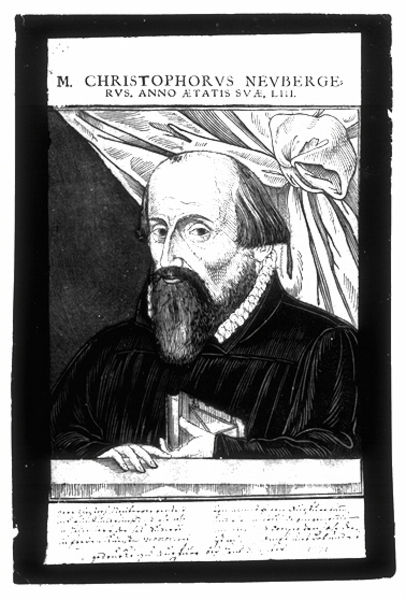
Titel: Bildnis des Christoph Neuberger
Künstler: Hans d.Ä. Schultes
Institution: (Seriendruck)
Schlagwörter: dunkel, hand, mann, umhang, weiß, finger, mund, nase, profil, schwarz, stirn, tisch, blick, tuch, schleife, alt, bart, kappe, richter, augen, bibel, falten, knoten, kragen, mensch, rahmen, samt, tragen, vollbart, bild, bildnis, halskrause, hände, portrait, porträt, vorhang, feld, brüstung, geistlicher, gewand, haare, mantel, stoff, kaufmann, augenbrauen, ohren, schultern, spanien, schrift, kette, grafik, graphik, schriftzug, inschrift, glatze, verzierung, draperie, robe, foto, name, buch, druck, schnitt, radierung, stich, illustration, schwarzweiß, text, kopie, spitzbart, halbglatze, buchdruck, talar, pfarrer, halbprofil, portät, brief, mittelalter, pastor, priester, schwaru, adliger, gelehrter, persönlichkeit, textil, kupferstich, ornat, gen, latein, stifter, katholizismus, reformation, bausch, dunkeö, chronik, kleriker, christopherus, christophorus, schaube, christoph, anno, bubel, haarschnitt, christopher, schwazweiß, ratsherr, neuberge, neuberg, ferofmator, #mund, katolik